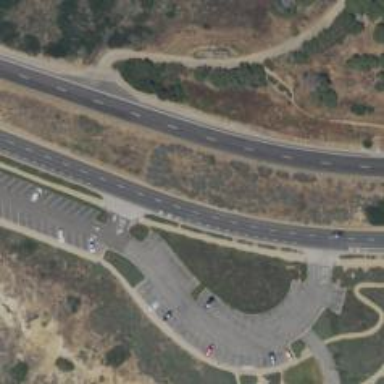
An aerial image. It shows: Solid stop line on the road.